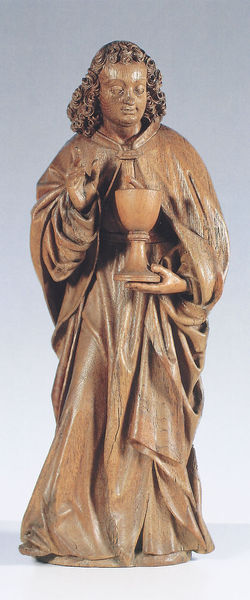
Titel: Hl. Christophorus
Künstler: Henrick Douwerman
Standort: Kleve, St. Mariae Empfängnis (EU - D - NRW)
Schlagwörter: hand, mann, umhang, braun, finger, geste, haar, holz, kleid, blick, gürtel, arm, falten, gesicht, halten, johannes, kragen, sockel, hände, figur, gewand, haare, kelch, kutte, mantel, stehend, gotik, locken, skulptur, statue, schlange, gesciht, schnitzerei, jesus, priester, segnen, mönch, heiliger, pokal, jünger, kelche, stoss, apostel, riemenschneider, ungefasst, eucharistie, heiliger johannes, holzsichtig, sakrament, jeseus, 1500, skulput, jünger johannes, hehiliger